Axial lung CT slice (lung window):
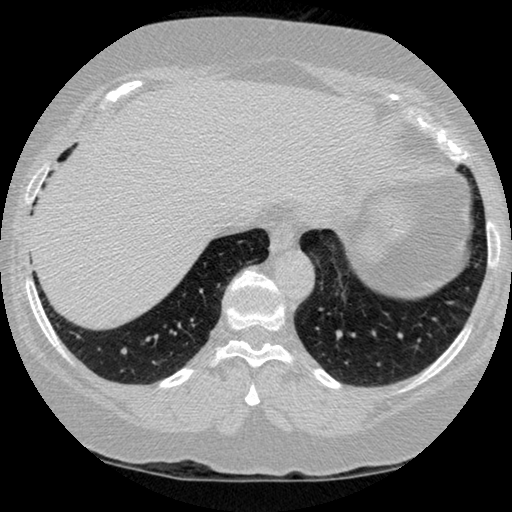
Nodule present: no